Question: I have a webview which shows lines when scrolling up and down.
I load a simple piece of HTML into the webview and set the base URL to '/' and when scrolling in the web view, it will place horizontal lines even though none of those are present in the HTML.
I have attached a photo. The web view is supposed to show a white page with the text following text being repeated a couple of times.
> This is a test!
Instead, it also adds horizontal lines.
Does anyone know why this might occur and a possible fix for this?

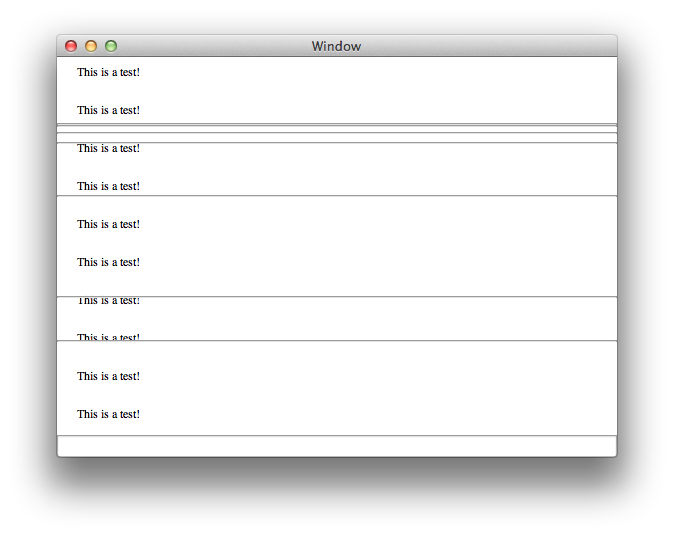
Answer: This was because the webview went just two pixels down below the text field. I guess this is essentially a bug in the webview.